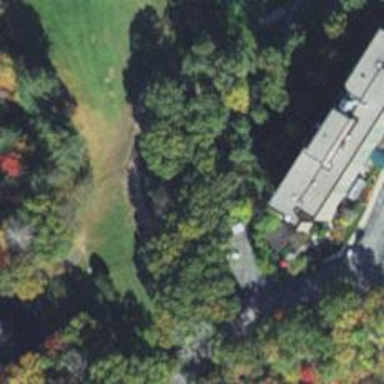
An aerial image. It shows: Footway that serves as golf path.